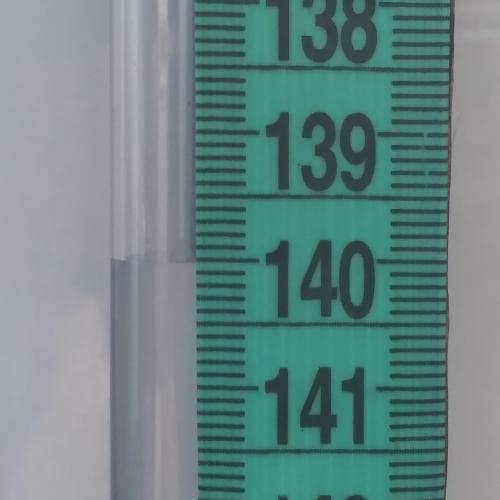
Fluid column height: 140.0 cm